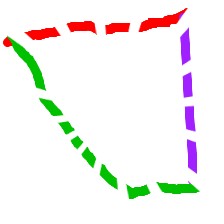
Shape: trapezoid